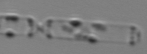
Label: Cerataulina_pelagica